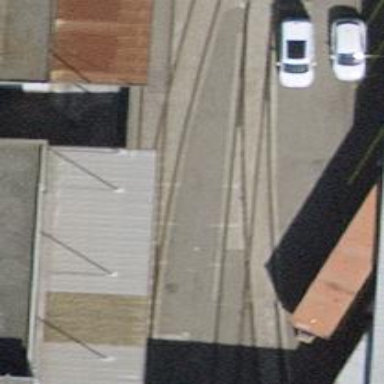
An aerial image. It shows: Single railway spur track.